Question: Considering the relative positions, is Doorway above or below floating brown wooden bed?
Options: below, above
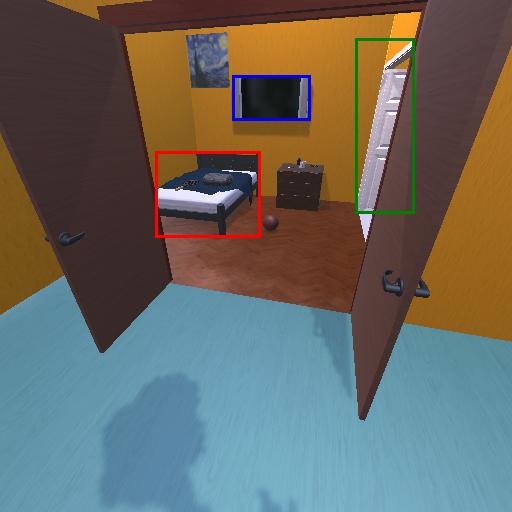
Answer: below